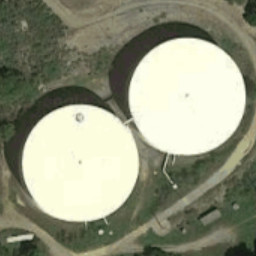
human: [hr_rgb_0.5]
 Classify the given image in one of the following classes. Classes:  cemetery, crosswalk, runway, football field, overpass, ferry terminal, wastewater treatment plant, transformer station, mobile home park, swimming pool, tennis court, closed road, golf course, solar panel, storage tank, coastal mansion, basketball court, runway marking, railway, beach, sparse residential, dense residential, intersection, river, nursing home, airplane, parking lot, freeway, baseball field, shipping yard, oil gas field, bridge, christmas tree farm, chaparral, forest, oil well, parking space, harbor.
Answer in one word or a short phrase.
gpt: storage tank